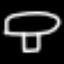
Label: mushroom